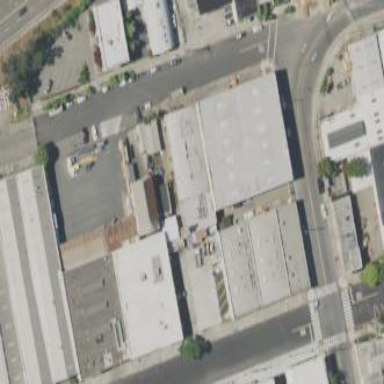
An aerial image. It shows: Warehouse building.